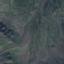
Land use / land cover class: HerbaceousVegetation